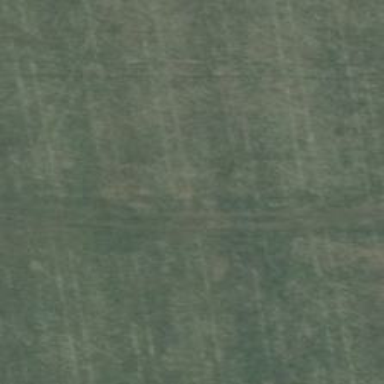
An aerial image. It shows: Grass track.